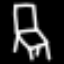
Label: chair